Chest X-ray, PA view. Patient: 35 years old, sex F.
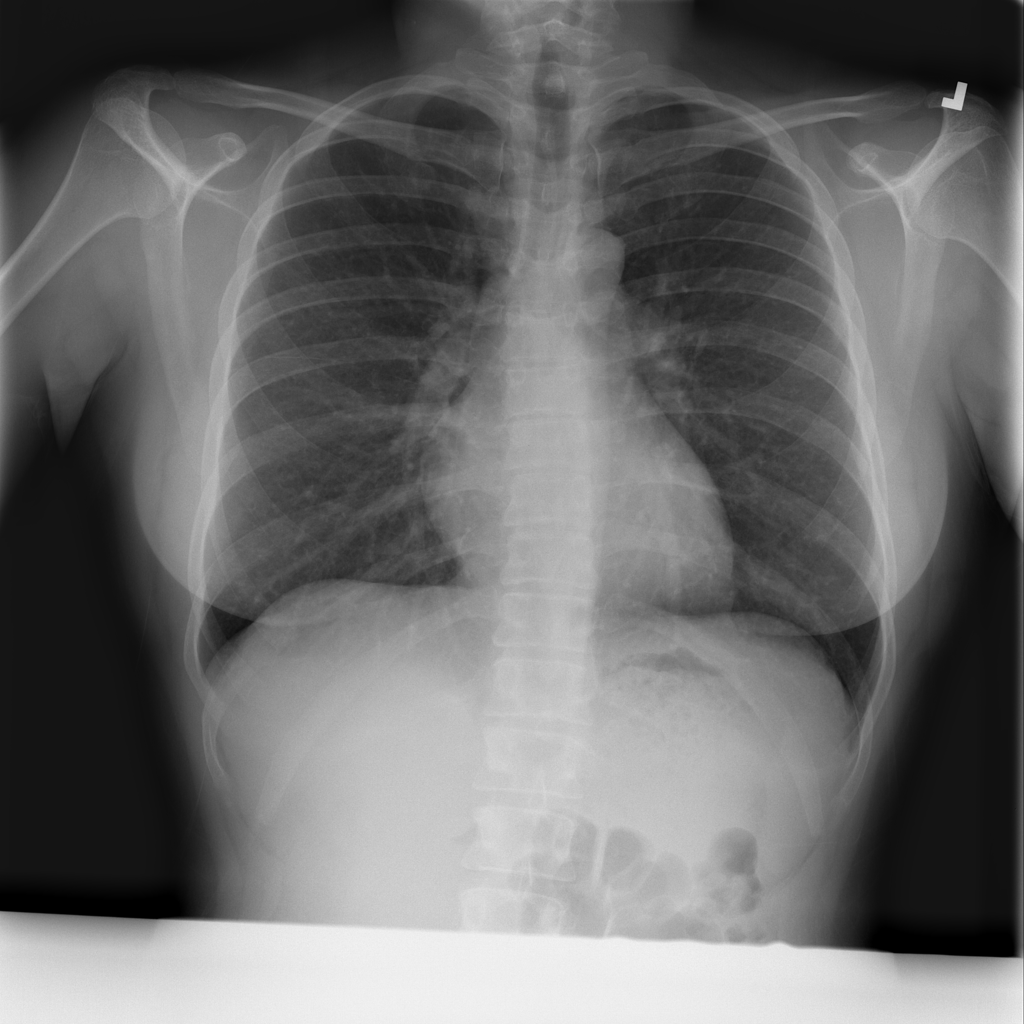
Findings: Pneumothorax